Aerial crown-view tile of a tropical tree (Barro Colorado Island, Panama), acquired 20250616:
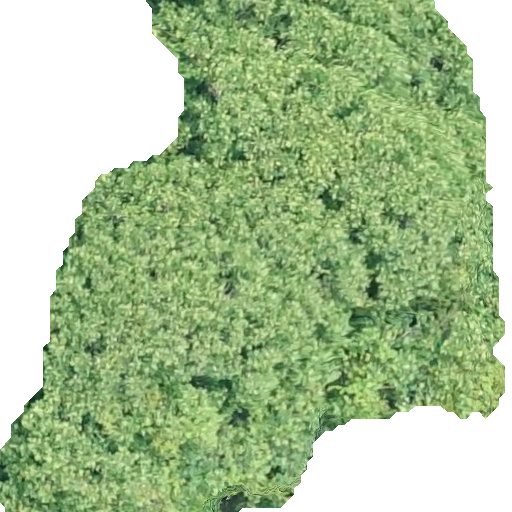
Species: Dipteryx oleifera
GBIF accepted scientific name: Dipteryx oleifera
Crown area: 330.182 m²